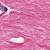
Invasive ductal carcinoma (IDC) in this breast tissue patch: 0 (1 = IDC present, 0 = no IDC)